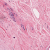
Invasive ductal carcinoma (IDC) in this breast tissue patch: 0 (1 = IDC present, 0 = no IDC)